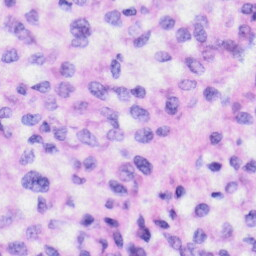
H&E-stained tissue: Liver